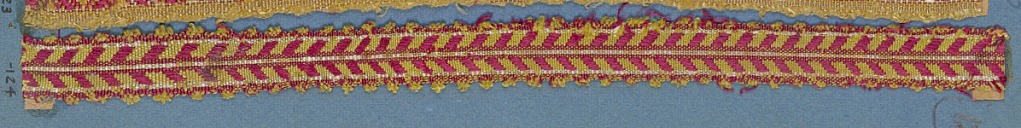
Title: Trimming
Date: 19th century
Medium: silk Technique: woven
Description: Trimming fragment in a design of red and yellow diagonal lines arranged to form chevrons; picot edges.